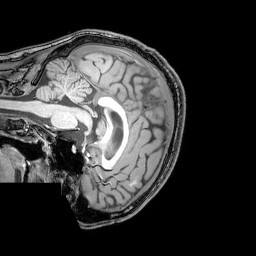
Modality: T1w
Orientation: sagittal
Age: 22
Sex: male
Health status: healthy
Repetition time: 0.081 s
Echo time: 0.037 s